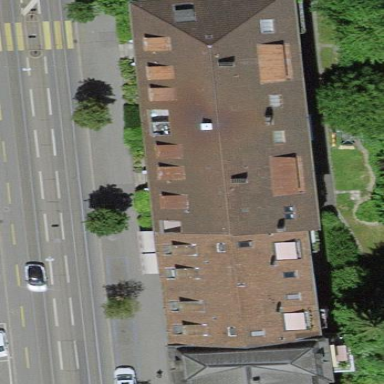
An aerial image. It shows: The apartments building with roof made of roof tiles.